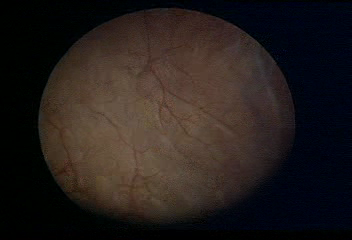
Modality: WLC
Class: Normal mucosa
Bladder cancer association: No